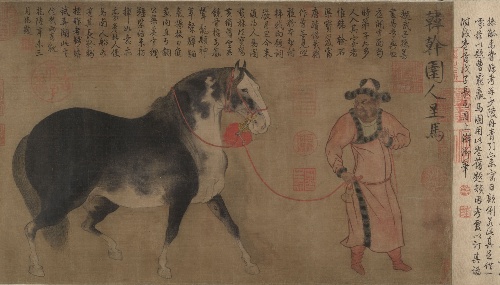
Title: 明　佚名　舊傳韓幹　圉人呈馬圖　卷|Horse and groom
Artist: Unidentified artist
Artist bio: 16th century
Date: 16th century
Object type: Handscroll
Classification: Paintings
Medium: Handscroll; ink and color on silk
Culture: China
Period: Ming dynasty (1368–1644)
Dimensions: Image: 12 in. × 20 1/4 in. (30.5 × 51.4 cm)
Overall with mounting: 12 9/16 in. × 23 ft. 3/4 in. (31.9 × 702.9 cm)
Department: Asian Art
Credit line: From the Collection of A. W. Bahr, Purchase, Fletcher Fund, 1947
Accession year: 1947
Repository: Metropolitan Museum of Art, New York, NY
Tags: Men|Horses